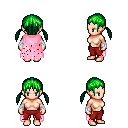
a pixel art fantasy rpg character, female body template, human, light skin, pink tattered cape, red pants, green twin-tailed hairstyle, white cloth bandages, four views (front, back, left, right), 2x2 character sprite sheet, small pixel art, hard edges, no anti-aliasing